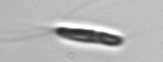
Label: Chrysochromulina